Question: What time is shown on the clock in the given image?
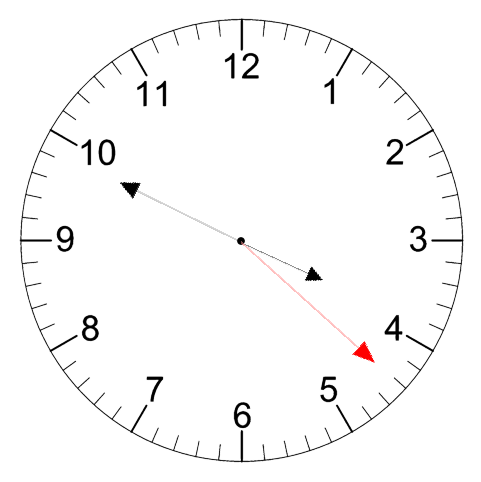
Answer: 03:49:22